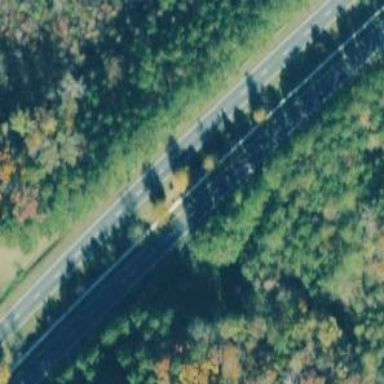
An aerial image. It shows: Asphalt road classified as trunk highway.